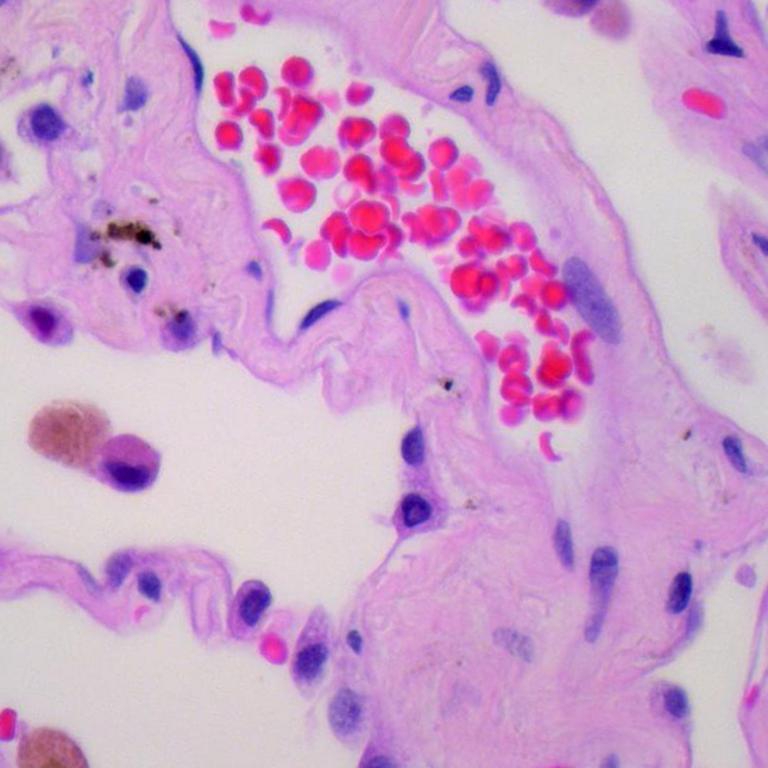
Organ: lung
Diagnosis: benign